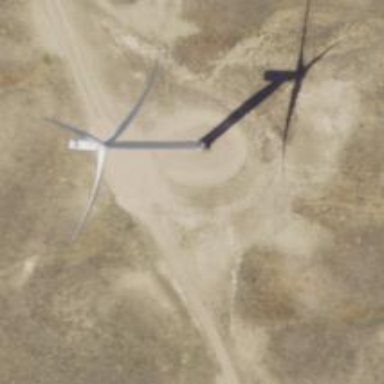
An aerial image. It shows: Wind power generator employing wind turbines.